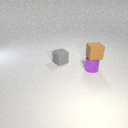
small purple metal cylinder below small brown rubber cube